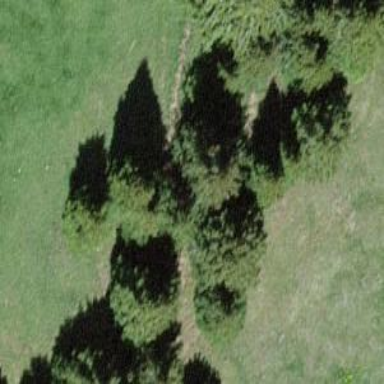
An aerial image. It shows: Needle-leaved tree in nature.